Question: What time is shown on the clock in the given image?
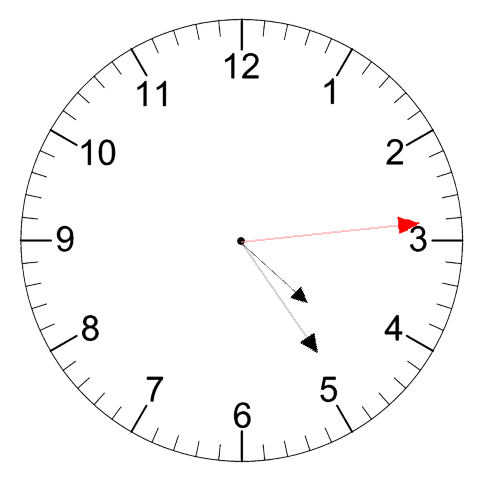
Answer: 04:24:14